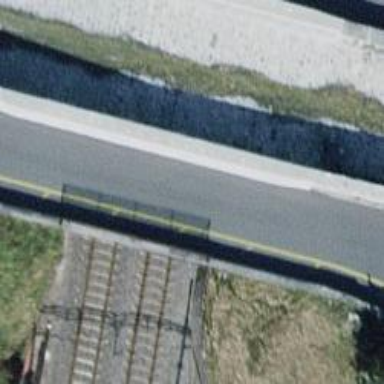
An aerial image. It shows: Railway tunnel with one electrified track and contact lines.